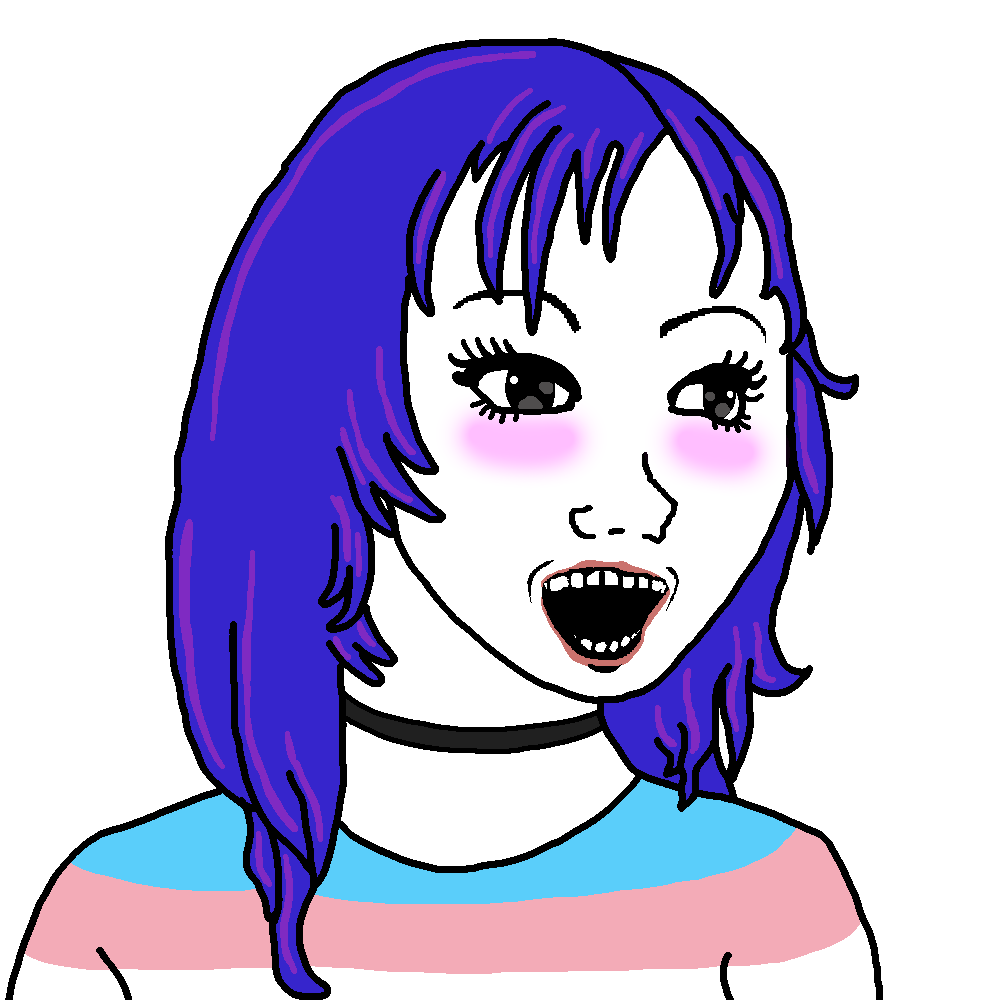
Label: 5_Daddys_Girl